Field crop: maize
Growth stage: 2
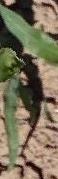
Species: maize